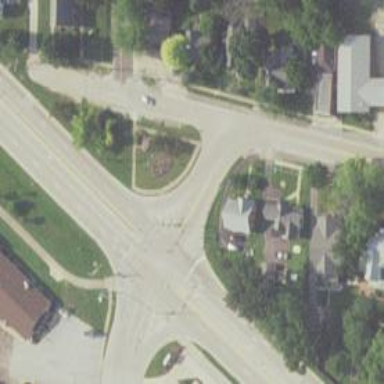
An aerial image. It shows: Crossing with marked lines on the road.